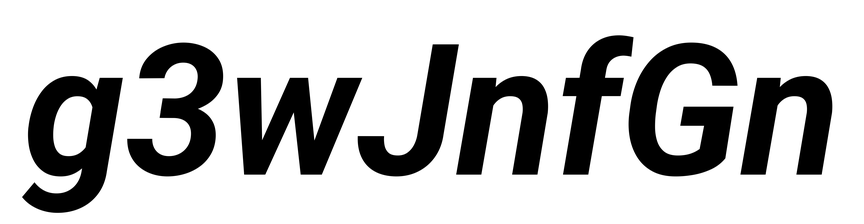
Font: Roboto-Italic_Bold_Italic